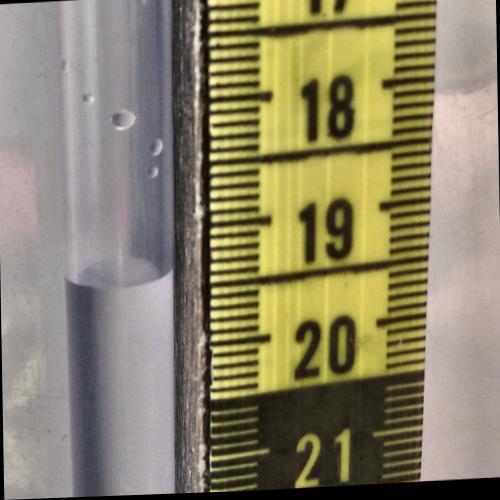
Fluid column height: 19.4 cm